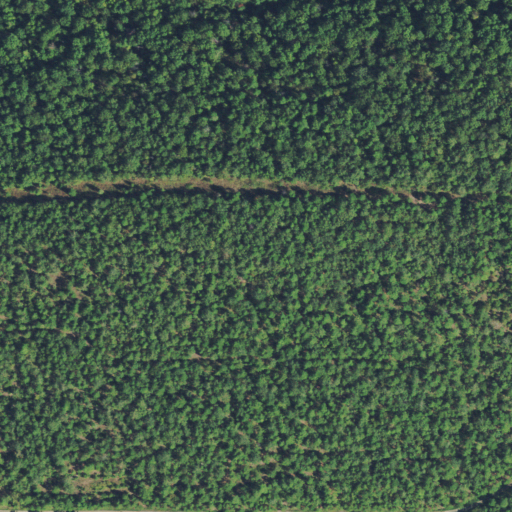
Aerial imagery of mountain in Oklahoma named Eightmile Mountain containing mixed forest, deciduous forest, shrub, open development, and low intensity development